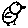
Label: bird